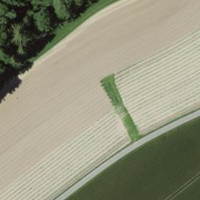
EUNIS habitat code: 52
Species observed at this site:
Chelidonium majus